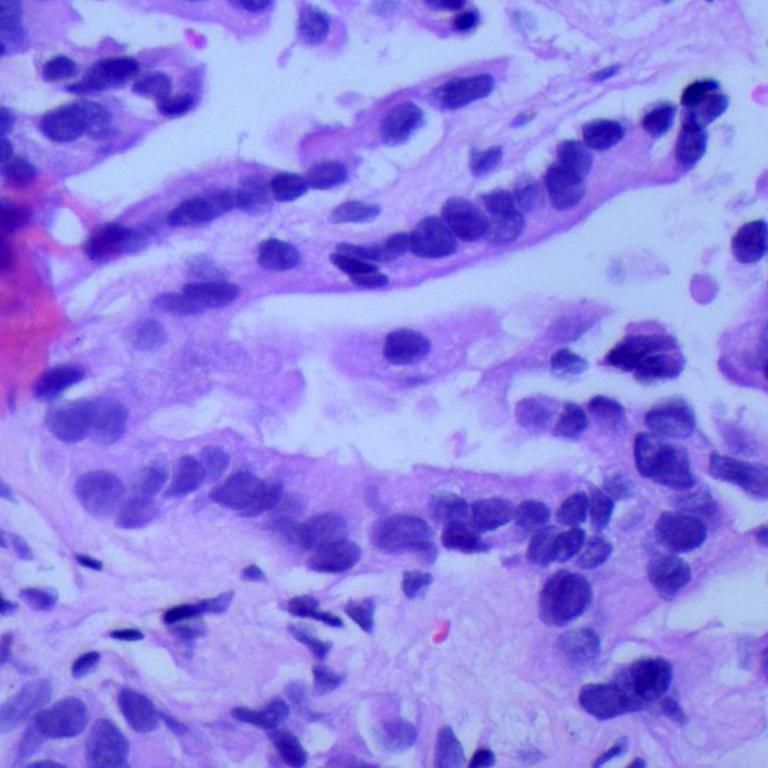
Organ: lung
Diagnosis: adenocarcinomas